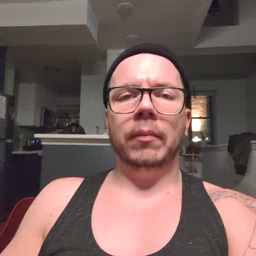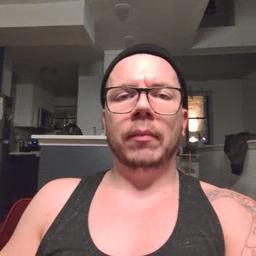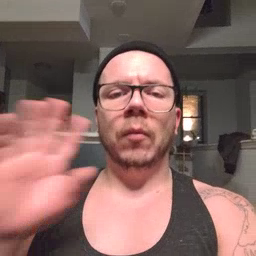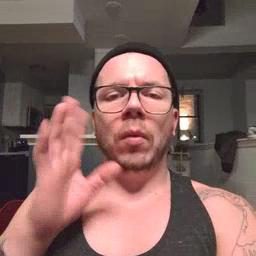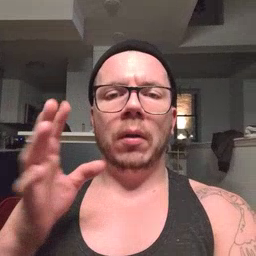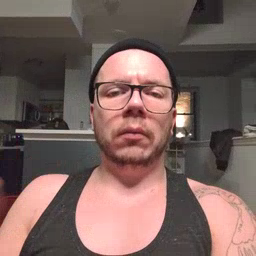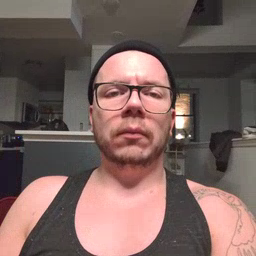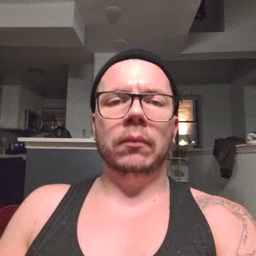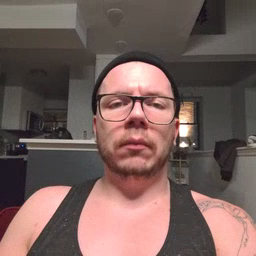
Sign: will